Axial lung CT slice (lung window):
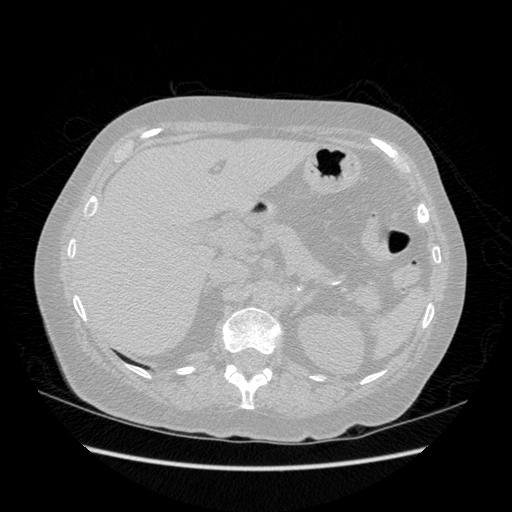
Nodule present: no